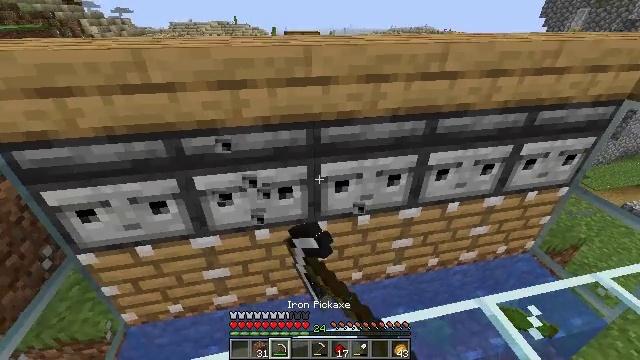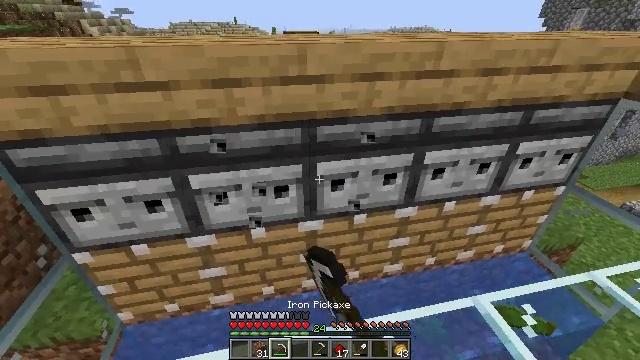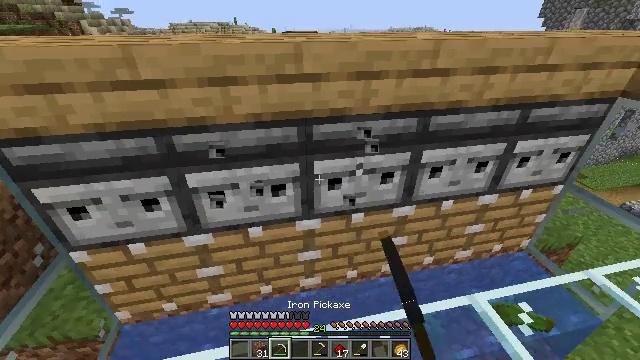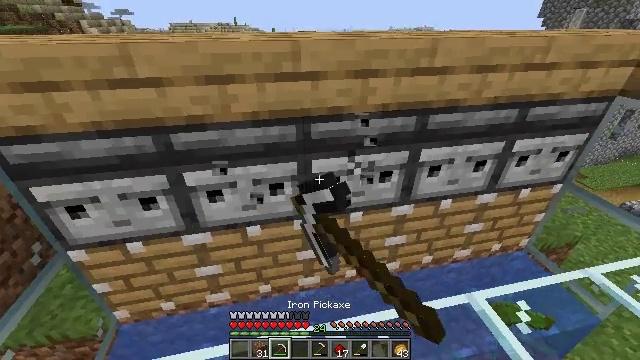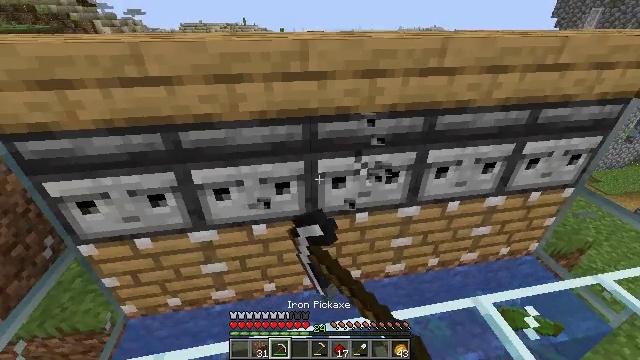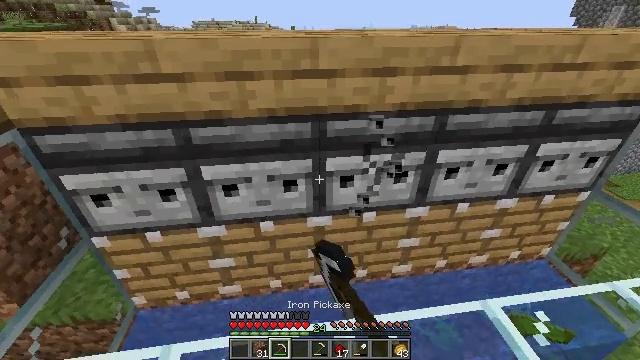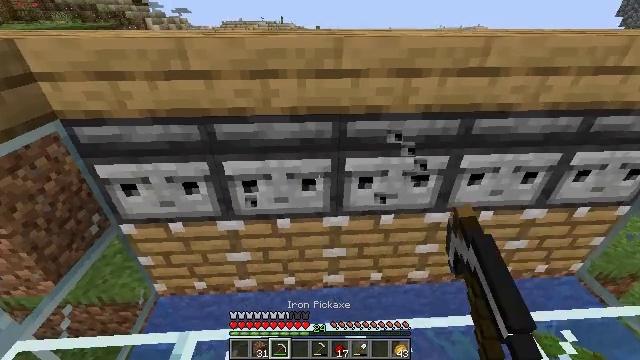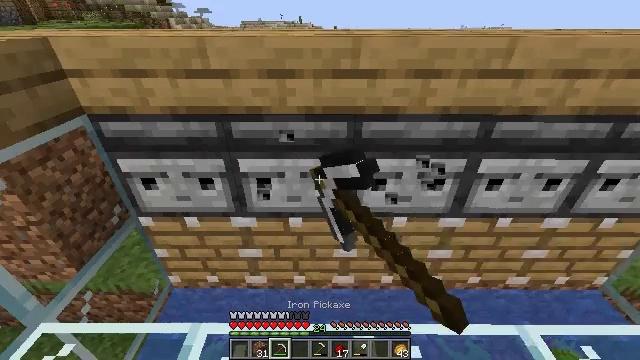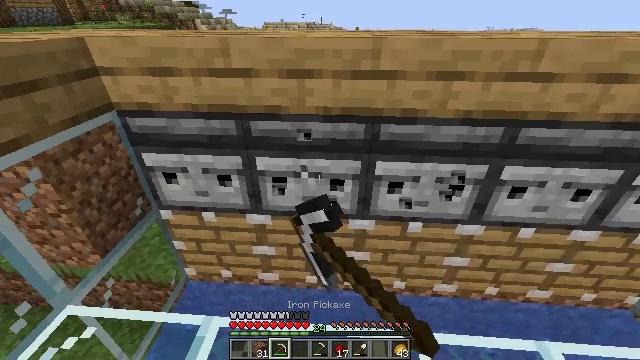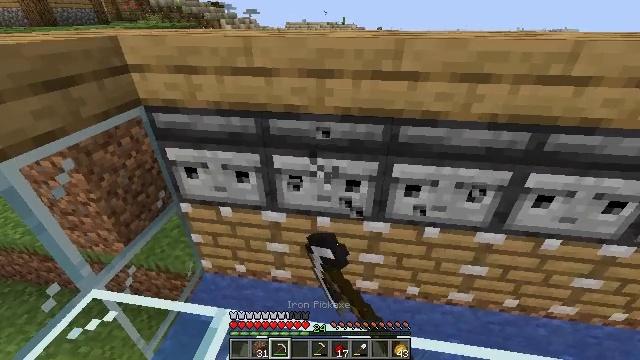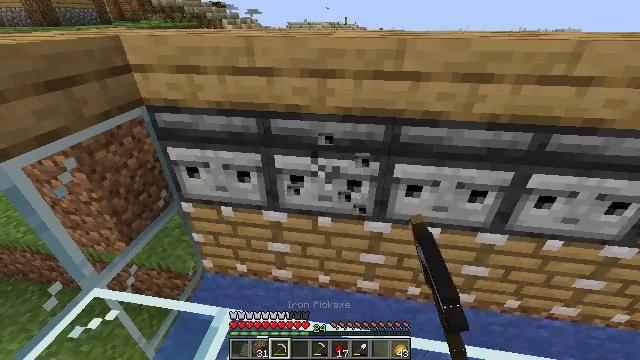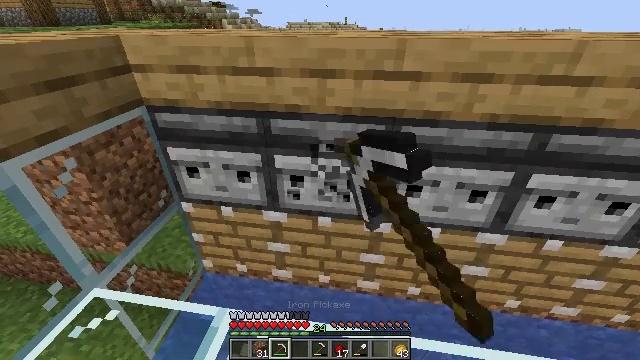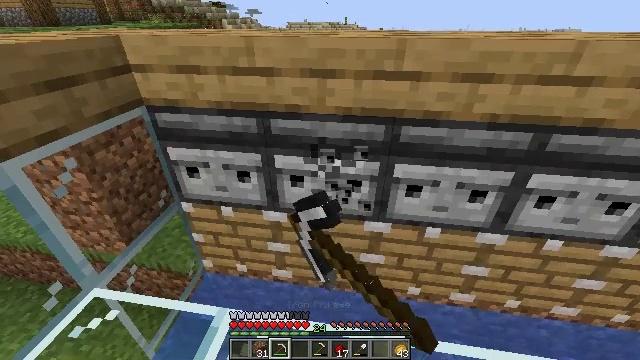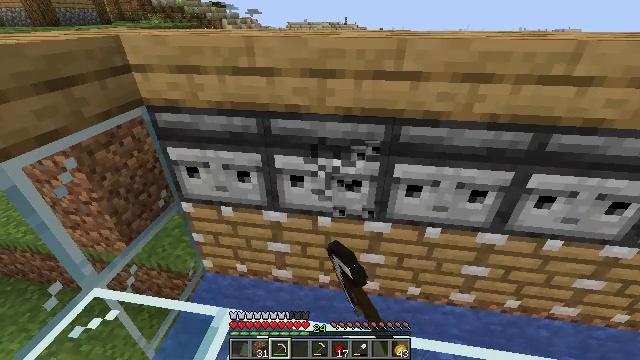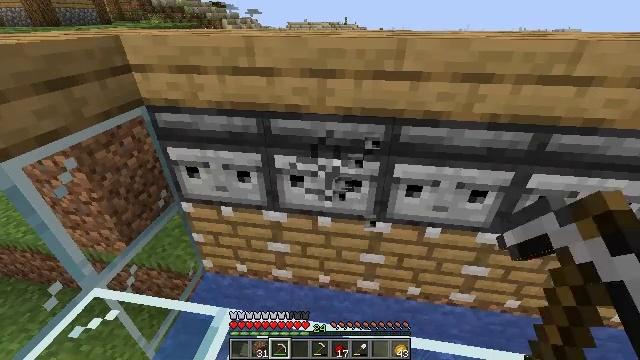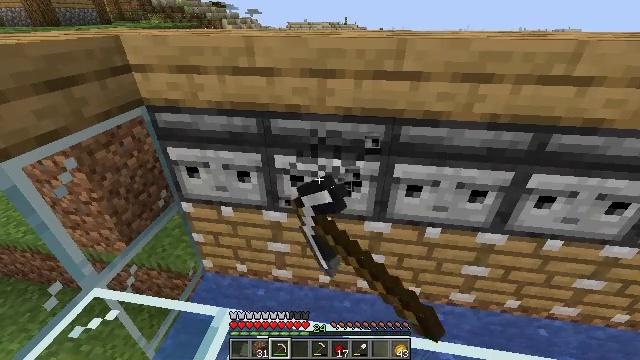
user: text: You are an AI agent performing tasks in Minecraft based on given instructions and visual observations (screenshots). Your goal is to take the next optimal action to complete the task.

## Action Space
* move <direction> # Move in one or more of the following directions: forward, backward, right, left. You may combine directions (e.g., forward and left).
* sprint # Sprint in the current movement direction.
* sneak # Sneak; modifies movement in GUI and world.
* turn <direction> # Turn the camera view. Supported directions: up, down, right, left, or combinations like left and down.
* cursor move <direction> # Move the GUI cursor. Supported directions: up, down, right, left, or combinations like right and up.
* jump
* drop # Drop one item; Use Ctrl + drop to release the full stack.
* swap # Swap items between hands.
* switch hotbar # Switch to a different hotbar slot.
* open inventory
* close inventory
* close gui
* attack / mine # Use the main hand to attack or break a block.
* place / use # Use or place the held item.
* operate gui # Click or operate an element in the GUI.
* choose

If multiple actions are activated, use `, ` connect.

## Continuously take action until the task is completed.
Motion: motion action
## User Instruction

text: Attack the observer device.
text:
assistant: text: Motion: attack / mine
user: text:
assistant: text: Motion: attack / mine
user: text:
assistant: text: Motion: attack / mine
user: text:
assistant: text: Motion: turn left, attack / mine
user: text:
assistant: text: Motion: turn left, attack / mine
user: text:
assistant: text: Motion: turn left, attack / mine
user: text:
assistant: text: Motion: turn left, attack / mine
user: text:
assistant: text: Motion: turn left, attack / mine
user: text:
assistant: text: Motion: turn left, attack / mine
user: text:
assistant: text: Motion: attack / mine
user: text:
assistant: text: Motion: attack / mine
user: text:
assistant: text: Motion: attack / mine
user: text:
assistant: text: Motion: attack / mine
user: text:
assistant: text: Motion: attack / mine
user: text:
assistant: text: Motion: attack / mine
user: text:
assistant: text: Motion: attack / mine
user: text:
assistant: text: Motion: attack / mine
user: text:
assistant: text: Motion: attack / mine
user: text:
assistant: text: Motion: attack / mine
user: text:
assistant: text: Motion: attack / mine
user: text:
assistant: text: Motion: attack / mine
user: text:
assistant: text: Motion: attack / mine
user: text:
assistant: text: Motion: attack / mine
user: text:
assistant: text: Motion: attack / mine
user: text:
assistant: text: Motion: turn left and up, attack / mine
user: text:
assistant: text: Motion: move left, turn left and up, attack / mine
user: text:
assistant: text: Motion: move left, turn left, attack / mine
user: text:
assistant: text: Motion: move forward and move left, attack / mine
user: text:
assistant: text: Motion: move forward and move left, attack / mine
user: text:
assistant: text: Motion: move left, attack / mine